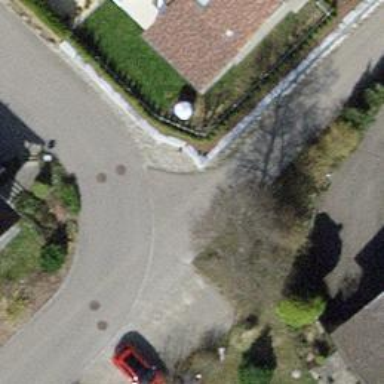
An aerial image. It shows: Residential road with asphalt surface and no sidewalks.